The plot is a Morlet-wavelet scalogram of a rotor-rig vibration measurement. Classify the rotor condition as one of: normal, misalignment, unbalance, looseness.
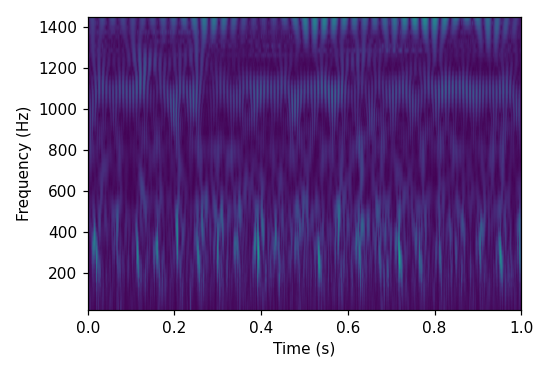
Answer: looseness